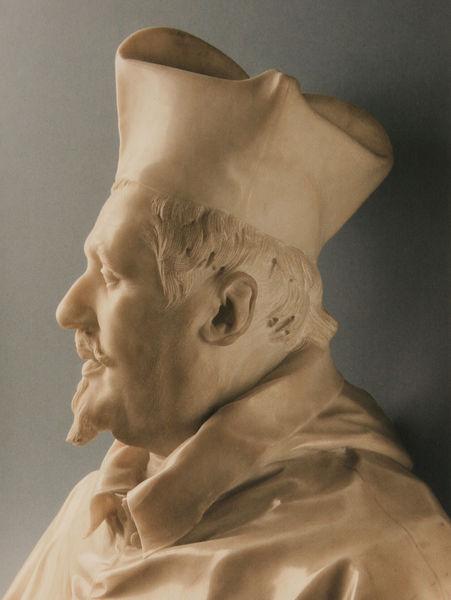
Titel: Porträt Kardinal Scipione Borghese (Detail - Profil)
Künstler: Gianlorenzo Bernini
Standort: Rom
Institution: Galleria Borghese
Schlagwörter: kopf, mann, schatten, weiß, ausschnitt, grau, haar, hut, marmor, mund, nase, ohr, profil, stirn, blick, haube, alt, bart, hemd, mütze, schnurrbart, augen, barock, falten, gesicht, haupt, kragen, mensch, stein, bildnis, portrait, porträt, kirche, auge, geistlicher, gewand, haare, mantel, augenbrauen, knopf, lippen, skulptur, statue, weis, bischof, papst, detail, büste, glanz, seitenansicht, robe, faltenwurf, plastik, poliert, knöpfe, kinnbart, schnauzer, foto, seite, kardinal, spitzbart, photo, pfarrer, freiheit, priester, fotographie, elfenbein, bildhauer, oren, kleriker, bernini, bischoff, soutane, geislicher, kragenhaare, mantelfalten, partait